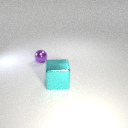
large cyan metal cube to the right of small purple metal sphere